Question: I'm trying to implement search interface in actionbar like in Google Play Video App (<URL>.
I think it is SearchView widget but don't understand how do same customization: add up button inside it, set background, and expand the full width of actionbar

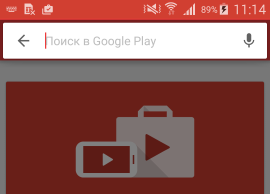
Answer: I'm using not bad library for this: <URL>